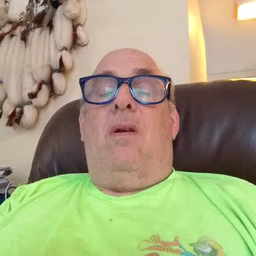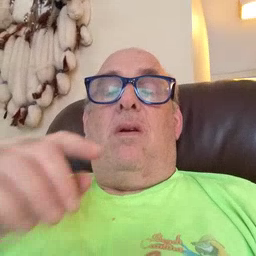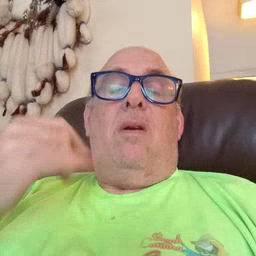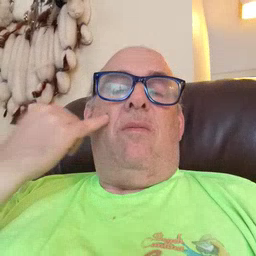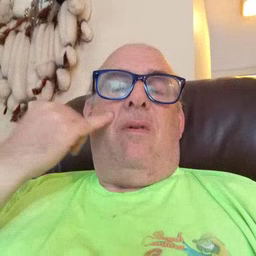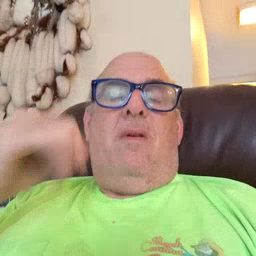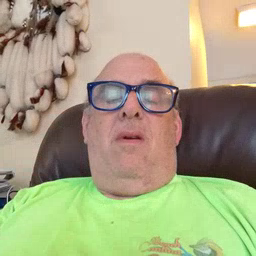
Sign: if